Question: I need help with a custom AddressBook (ABPeoplePickerViewController) for iPhone?
I want to have an array with all my contacts, pulling just their name and numbers into the cells of the tableview to display.. Select a few contacts, open Messages and send them a Text/SMS with a custom message..
WhatsApp messenger is an awesome example, if you go to Settings, Tell a Friend, then Message..
I want that look!

It must be custom as I also want the Send and Cancel buttons below, and Name in cell.textLabel and their number in the cell.detailTextLabel in a Subtitle style tableview.
So how do I get their details from addressbook and into my arrays (contactsName, contactsNumber)? Thanks in advance! Here is my code:
'''
- (UITableViewCell *)tableView:(UITableView *)tableView cellForRowAtIndexPath:(NSIndexPath *)indexPath {
static NSString *CellIdentifier = @"Cell";
UITableViewCell *cell = [_tableView dequeueReusableCellWithIdentifier:CellIdentifier];
if (cell == nil) {
cell = [[UITableViewCell alloc] initWithStyle:UITableViewCellStyleSubtitle reuseIdentifier:CellIdentifier];
}
cell.textLabel.text = [contactsName objectAtIndex:indexPath.row];
cell.detailTextLabel.text = [contactsNumber objectAtIndex:indexPath.row];
return cell;
}
- (void)tableView:(UITableView *)tableView didSelectRowAtIndexPath:(NSIndexPath *)indexPath {
}
- (void)peoplePickerNavigationControllerDidCancel:(ABPeoplePickerNavigationController *)peoplePicker
{
[self dismissViewControllerAnimated:YES completion:^{ NSLog(@"Message controller has been canceled"); }];
}
- (BOOL)peoplePickerNavigationController:(ABPeoplePickerNavigationController *)peoplePicker shouldContinueAfterSelectingPerson:(ABRecordRef)person
{
NSString *name = (__bridge_transfer NSString*)ABRecordCopyValue(person, kABPersonFirstNameProperty);
NSString *number = (__bridge_transfer NSString*)ABRecordCopyValue(person, kABPersonPhoneProperty);
NSLog(@"Name: %@ Number: %@", name, number);
return NO;
}
- (BOOL)peoplePickerNavigationController:(ABPeoplePickerNavigationController *)peoplePicker shouldContinueAfterSelectingPerson:(ABRecordRef)person property:(ABPropertyID)property identifier:(ABMultiValueIdentifier)identifier
{
return NO;
}
- (void)openSMScontroller {
MFMessageComposeViewController *smsView = [[MFMessageComposeViewController alloc] init];
smsView.messageComposeDelegate = self;
smsView.recipients = [NSArray arrayWithArray:contactsNumber];
smsView.body = @"Check out this awesome app!";
[self presentModalViewController:smsView animated:YES];
}
'''
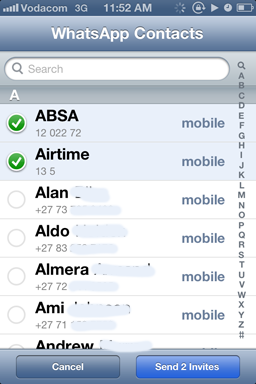
Answer: you can get what you want from addressbook by below code my friend.!!!!!
happy coding!!!!!!
'''
- (BOOL)peoplePickerNavigationController: (ABPeoplePickerNavigationController *)peoplePicker shouldContinueAfterSelectingPerson:(ABRecordRef)person {
ABMultiValueRef phoneNumbers = ABRecordCopyValue(person, kABPersonPhoneProperty);
ABMultiValueRef addressProperty = ABRecordCopyValue(person, kABPersonAddressProperty);
NSArray *address = (NSArray *)ABMultiValueCopyArrayOfAllValues(addressProperty);
if([address count] > 0)
{
for (NSDictionary *addressDict in address)
{
countrytf.text = [addressDict objectForKey:@"Country"];
streetaddresstf.text = [addressDict objectForKey:@"Street"];
citynametf.text = [addressDict objectForKey:@"City"];
statenametf.text = [addressDict objectForKey:@"State"];
zipcodetf.text = [addressDict objectForKey:@"ZIP"];
}
CFRelease(addressProperty);
}
}
'''